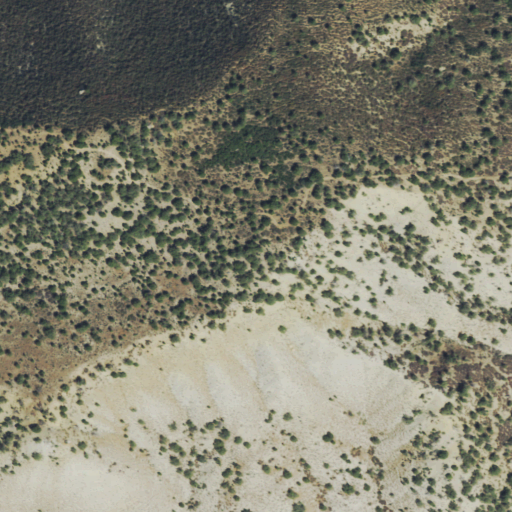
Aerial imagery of mountain in Colorado named Elephant Hill containing shrub and evergreen forest